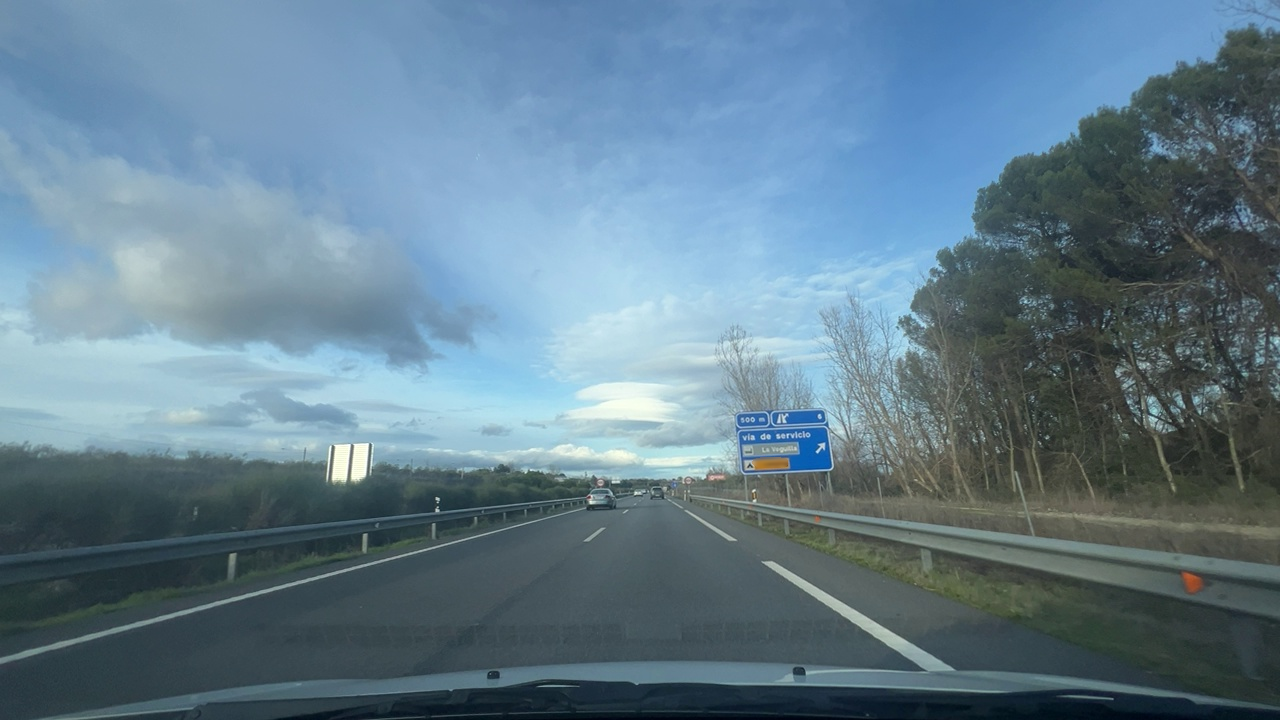
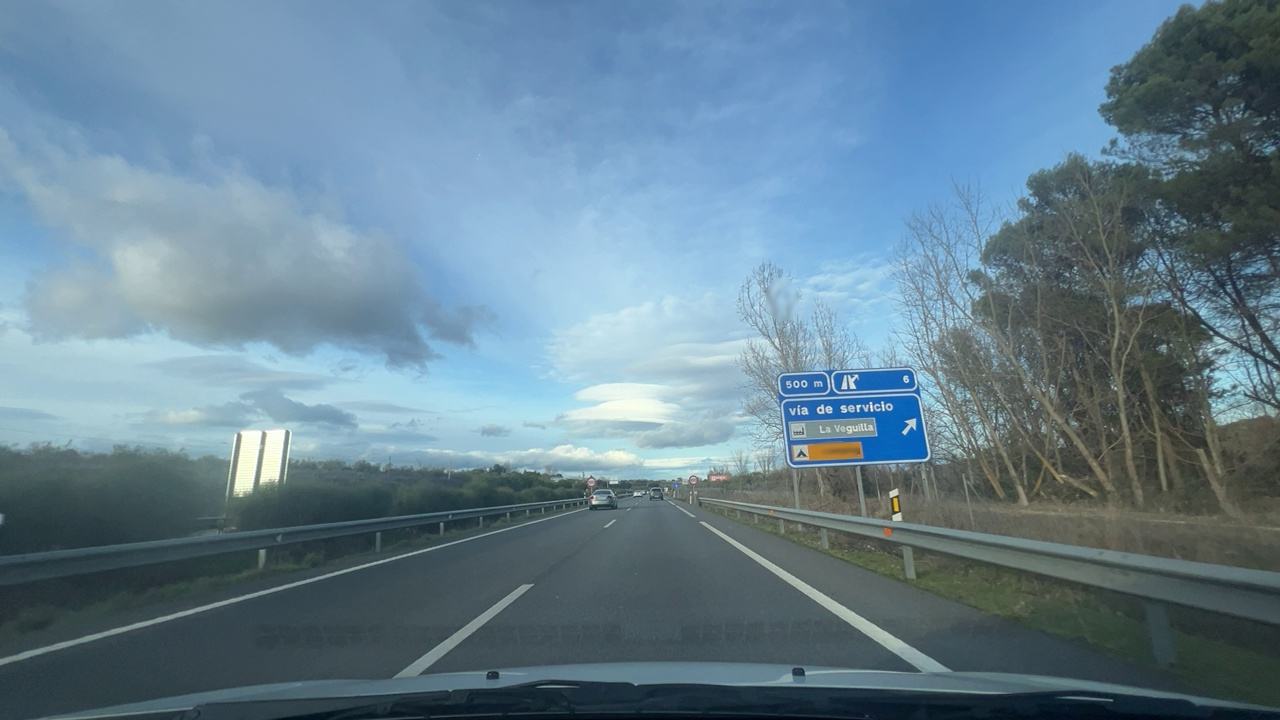
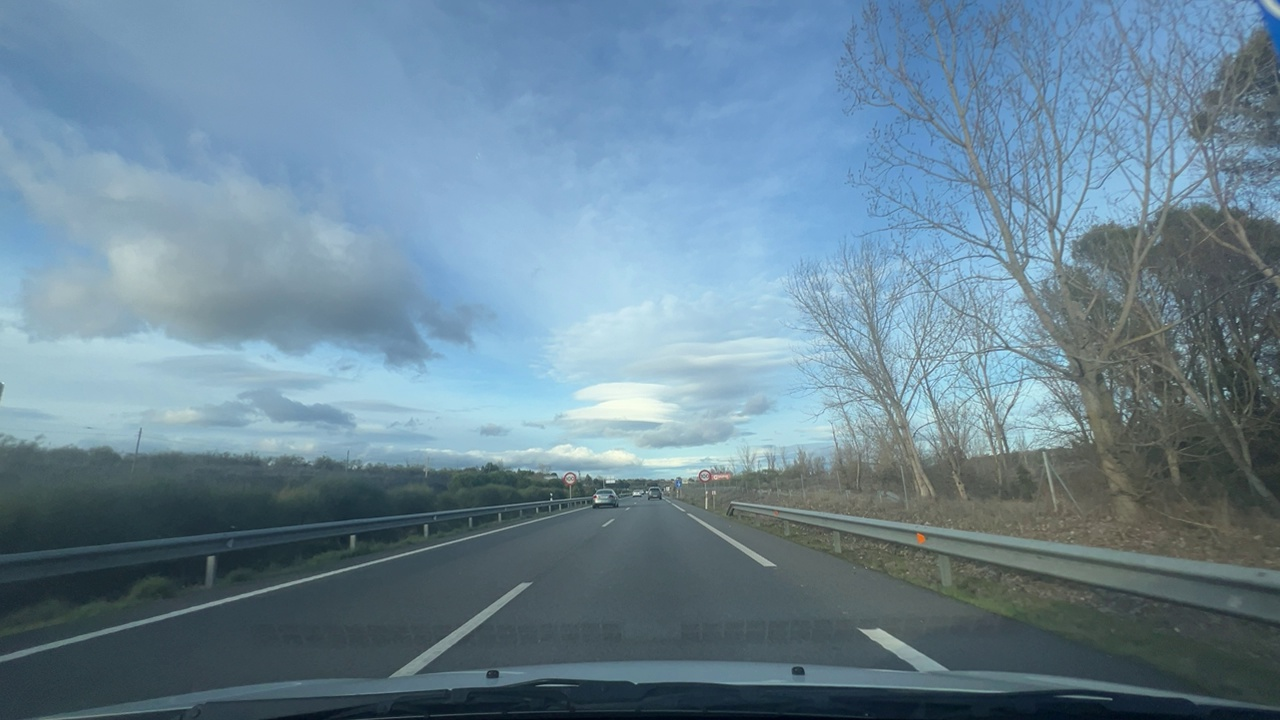
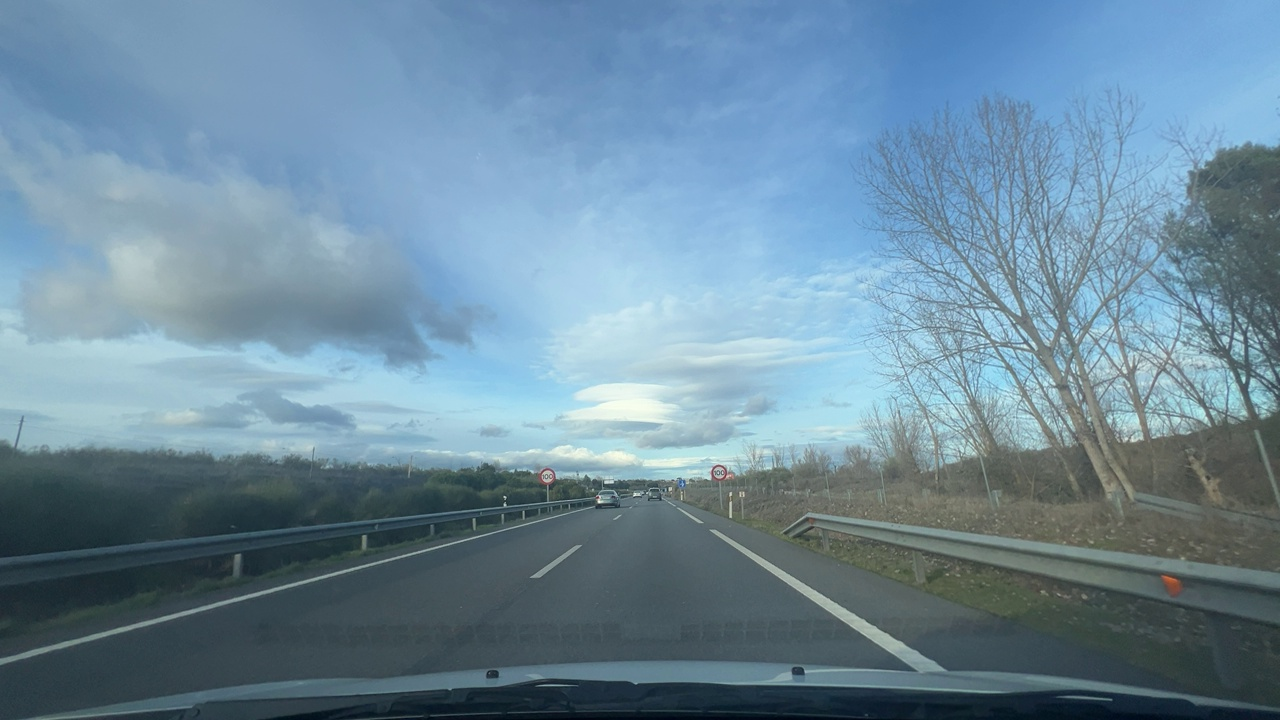
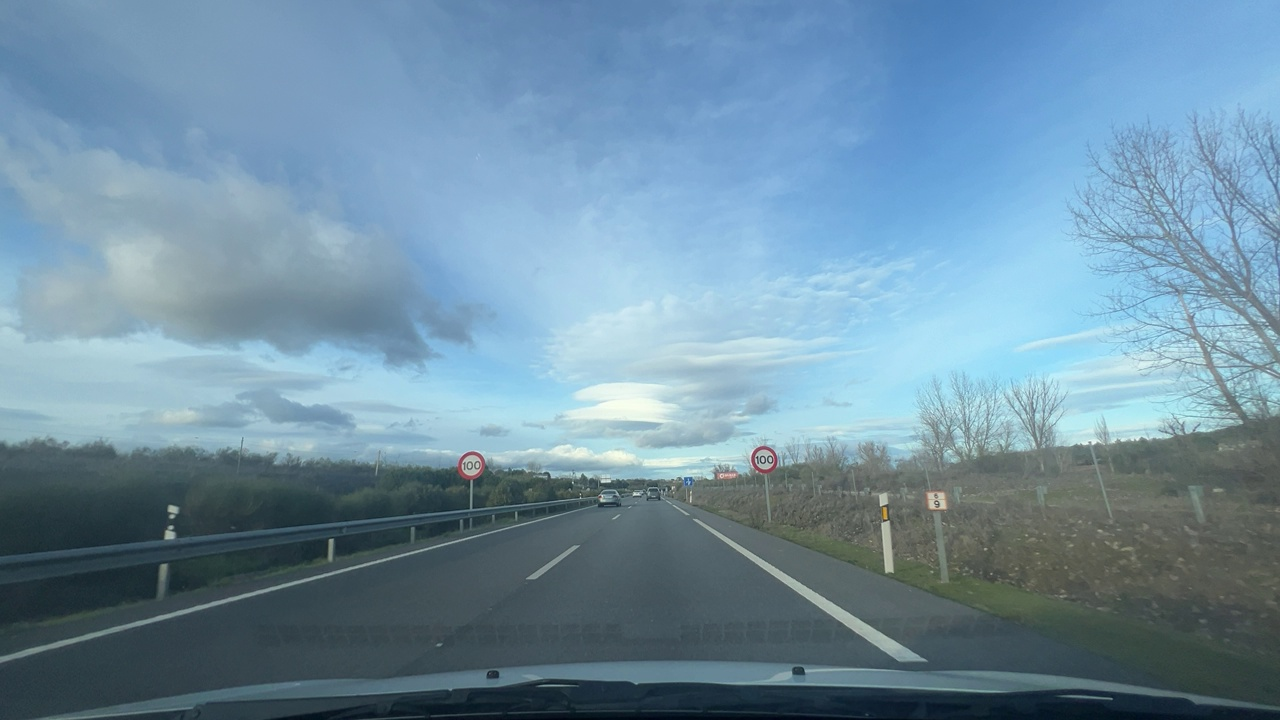
Situation: Speed limit adaptation
Question: Are multiple speed limit signs with different values visible?
Answer: No
Reasoning: Two speed limit signs displaying the same value appear sequentially.

Situation: Speed limit adaptation
Question: Is there a speed limit sign regulating the ego lane?
Answer: Yes
Reasoning: A speed limit sign is positioned on the roadside facing the ego direction of travel.

Situation: Speed limit adaptation
Question: What speed value is displayed on the visible speed limit sign?
Answer: 100
Reasoning: The visible speed limit sign displays 100 km/h.

Situation: Speed limit adaptation
Question: Is the ego vehicle traveling on a highway?
Answer: Yes
Reasoning: Multiple wide lanes and highway-style signage indicate a highway environment.

Situation: Speed limit adaptation
Question: Is the ego vehicle entering or exiting a highway?
Answer: No
Reasoning: The ego vehicle is travelling inside a highway with no merge or exit lanes

Situation: Speed limit adaptation
Question: Are speed bumps, crosswalks, or construction-related obstacles present in the ego lane?
Answer: No
Reasoning: There are no objects in front of the ego vehicle